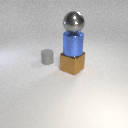
large brown metal cube below large blue metal cylinder